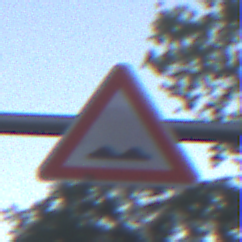
Verkehrszeichen: UnebeneFahrbahn
Umgebung: Outdoor, Urban
Tageszeit: SunriseSunset
Wetter: Clear
Licht: Natural
Jahreszeit: NotSpecified
Kontrast: LowContrast